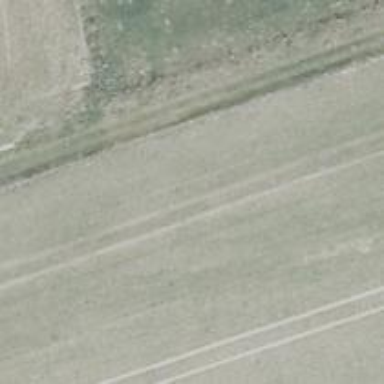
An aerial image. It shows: Track with grade 5 tracktype.